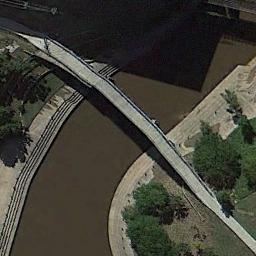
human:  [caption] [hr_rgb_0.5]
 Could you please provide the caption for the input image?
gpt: There is a bridge over the river with some trees and grass beside .

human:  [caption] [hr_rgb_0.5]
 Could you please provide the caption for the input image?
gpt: A bridge connecting the land on both sides of the brown river .

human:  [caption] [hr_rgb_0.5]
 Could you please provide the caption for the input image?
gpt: Most of the area the bridge crosses is forest .

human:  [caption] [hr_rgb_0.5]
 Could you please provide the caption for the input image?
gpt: A bridge built on a yellow river and the lawn on both sides of the river .

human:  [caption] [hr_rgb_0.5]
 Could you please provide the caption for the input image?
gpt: Many trees are around the bridge .